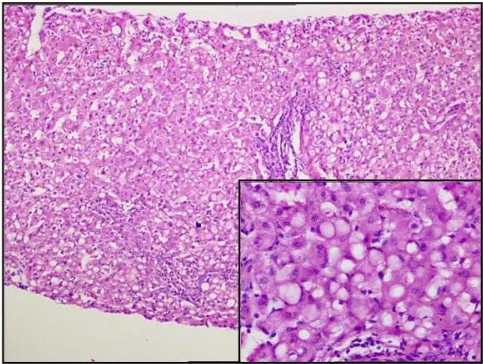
Intracytoplasmic inclusions with ground-glass appearance affecting most of the hepatocytes in this area. Mononuclear inflammatory infiltrate in a portal area is also seen. Hematoxylin-eosin, x40. Inset: Higher magnification of this area, (H&E, x200).
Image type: pathology (h&e)